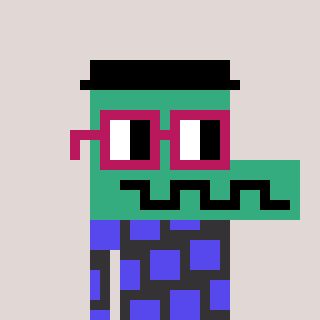
a pixel art character with square dark red glasses, a crocodile-shaped head and a grayscale-colored body on a warm background